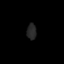
Tissue: lung
Cell type: T cells
Senescence score: 0.2159
Nuclear area (px): 149
Mean DAPI intensity: 38.074